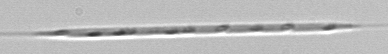
Label: Rhizosolenia